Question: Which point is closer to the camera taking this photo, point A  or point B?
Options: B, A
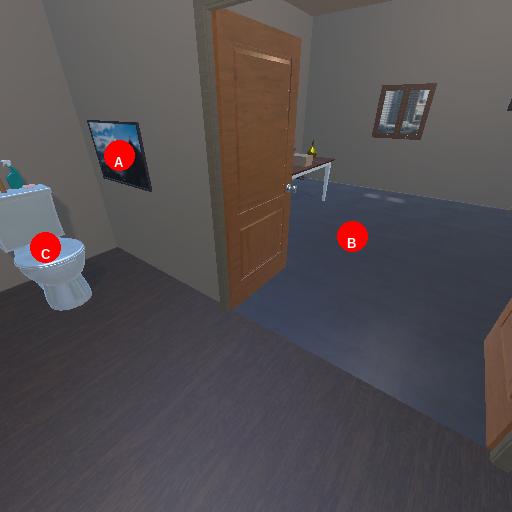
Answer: B